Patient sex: F
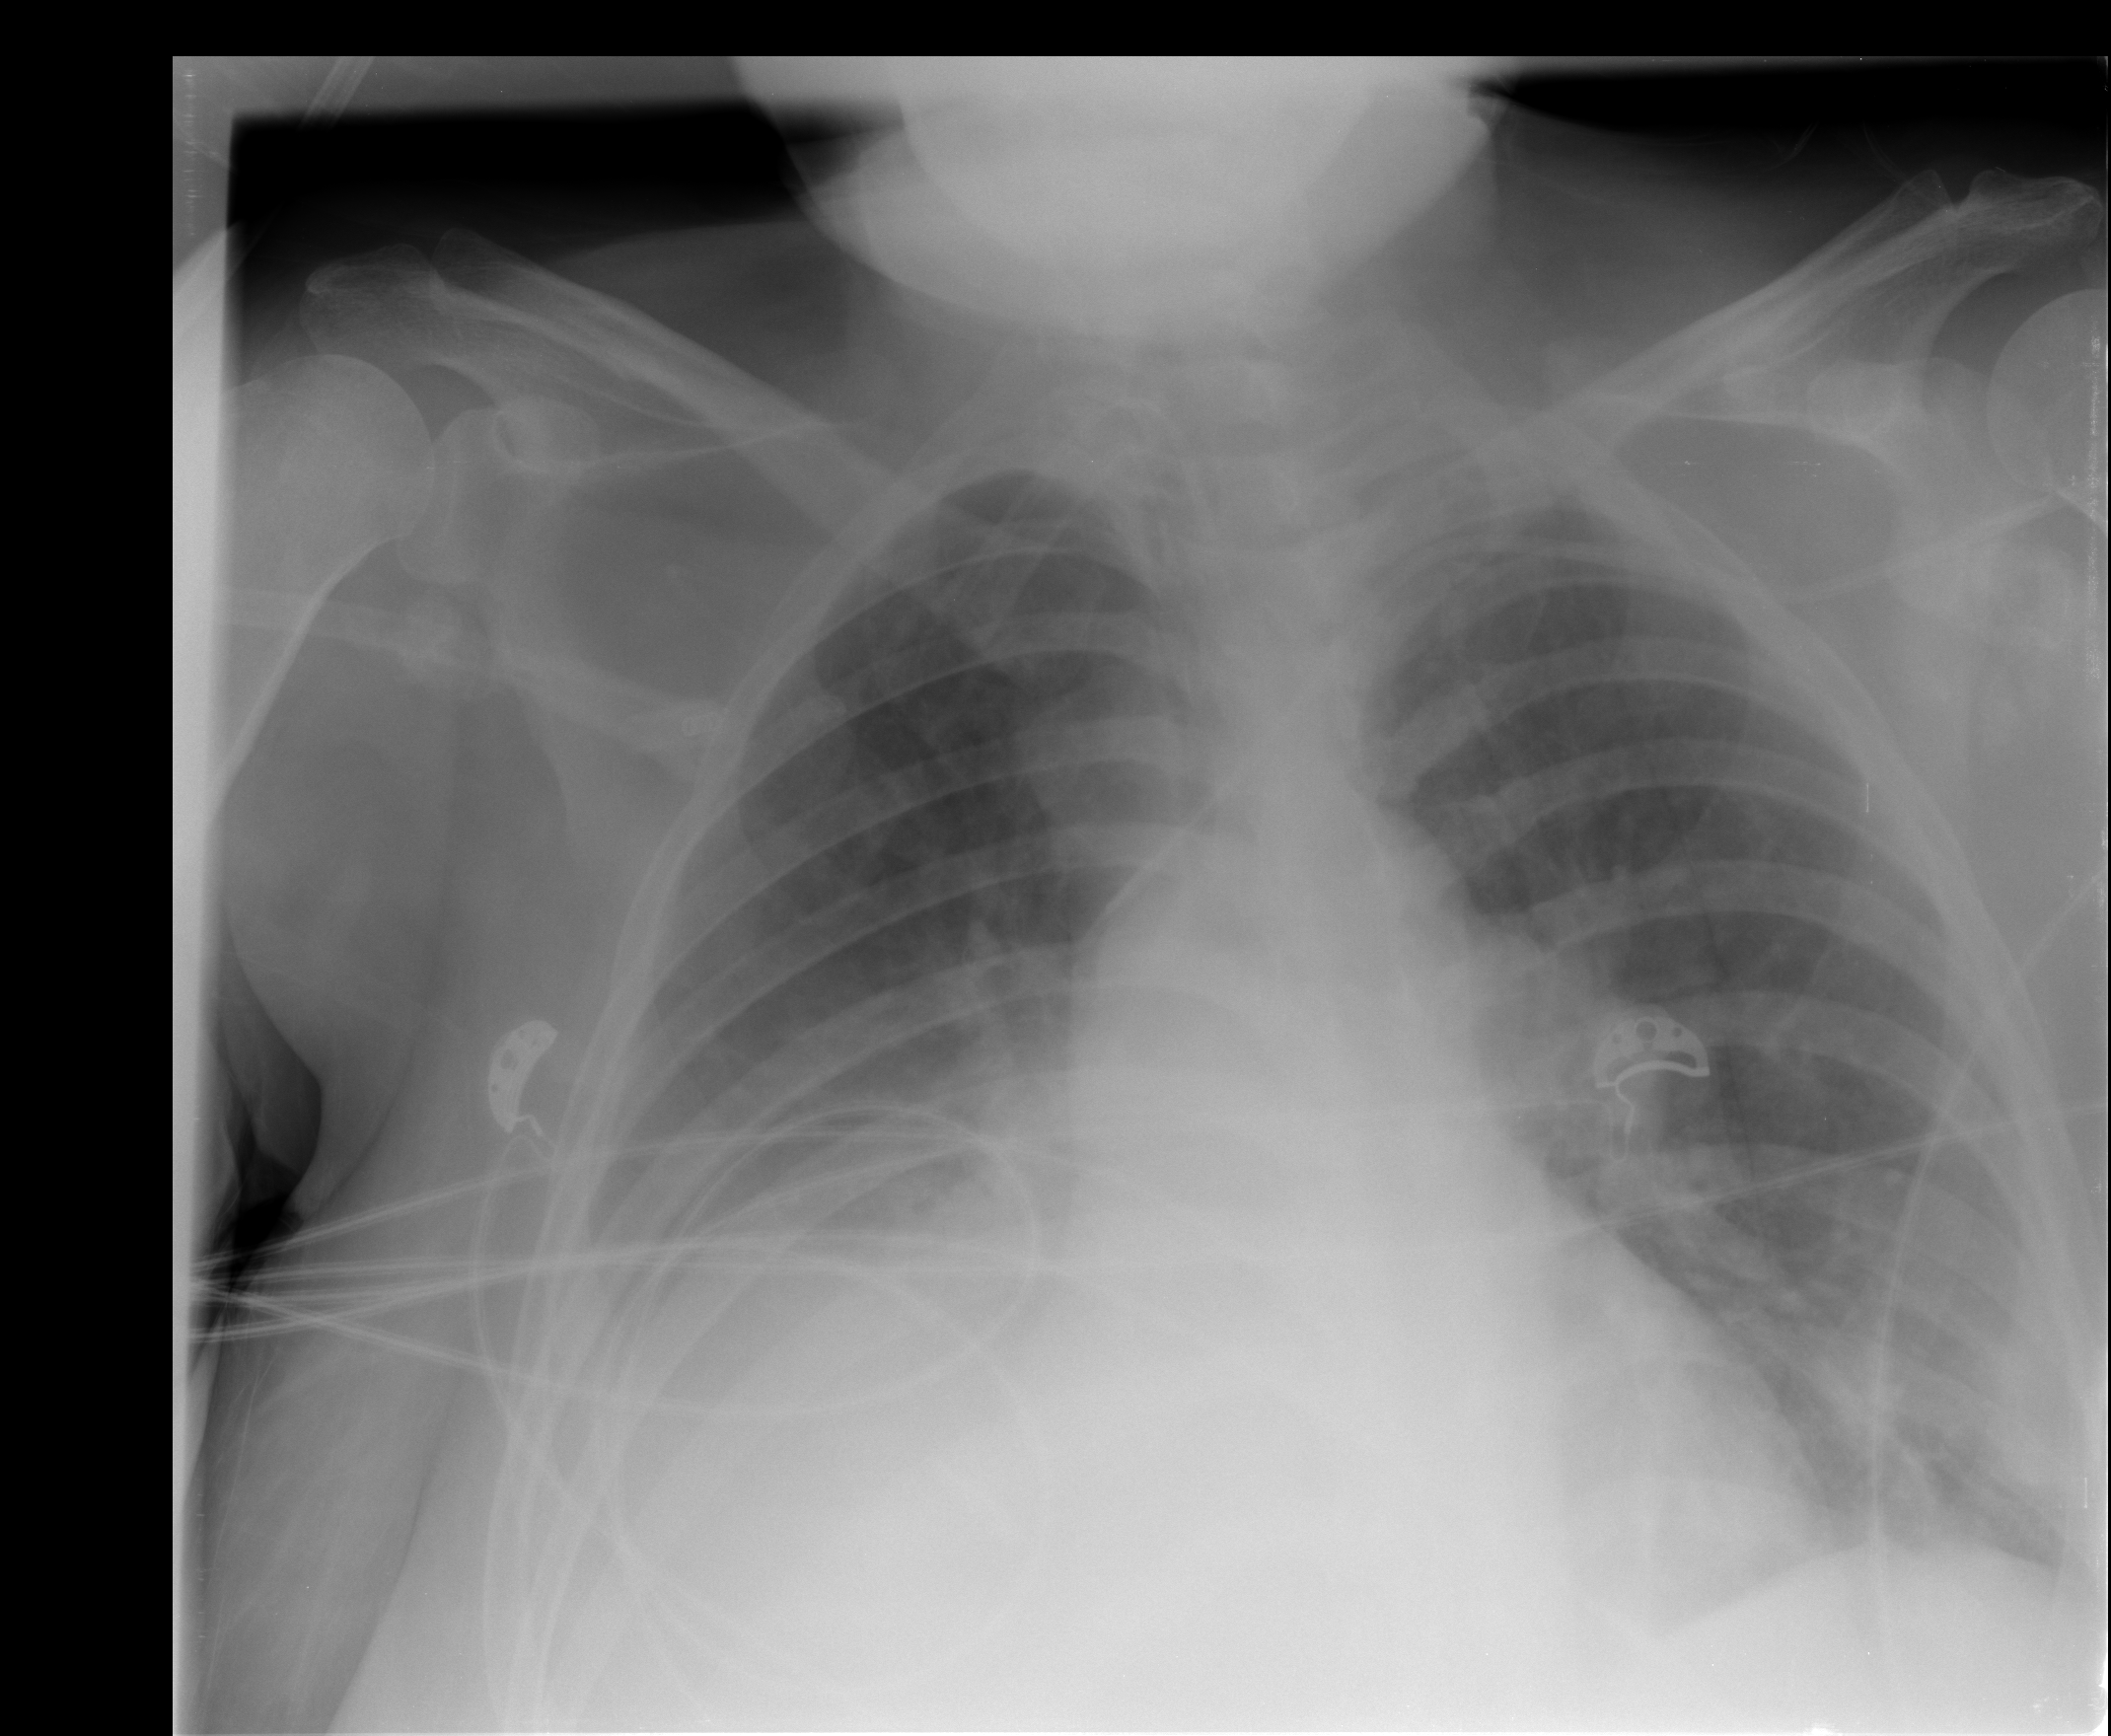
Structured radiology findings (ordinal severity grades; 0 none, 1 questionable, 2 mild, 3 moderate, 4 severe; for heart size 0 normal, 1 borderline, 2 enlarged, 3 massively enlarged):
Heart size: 0
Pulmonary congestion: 2
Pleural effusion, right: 2
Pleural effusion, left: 0
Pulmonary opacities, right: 1
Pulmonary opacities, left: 2
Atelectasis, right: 2
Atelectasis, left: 2